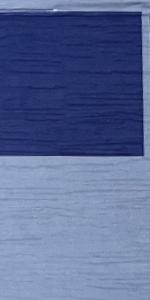
Label: Empty